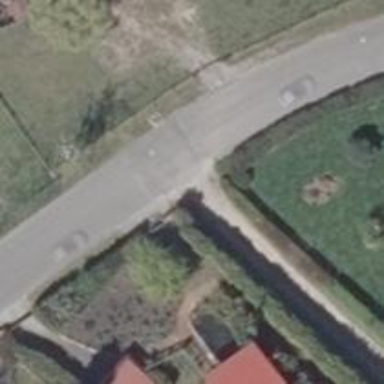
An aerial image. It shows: Traffic calming hump on the road.